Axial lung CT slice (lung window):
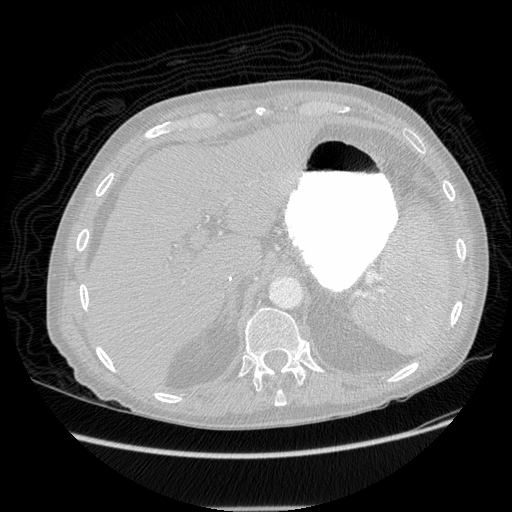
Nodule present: no